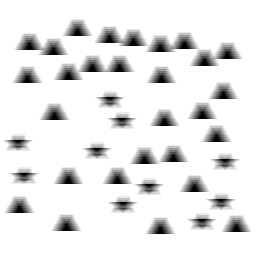
Squares: 0
Triangles: 28
Stars: 10
Total shapes: 38